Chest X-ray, PA view. Patient: 55 years old, sex M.
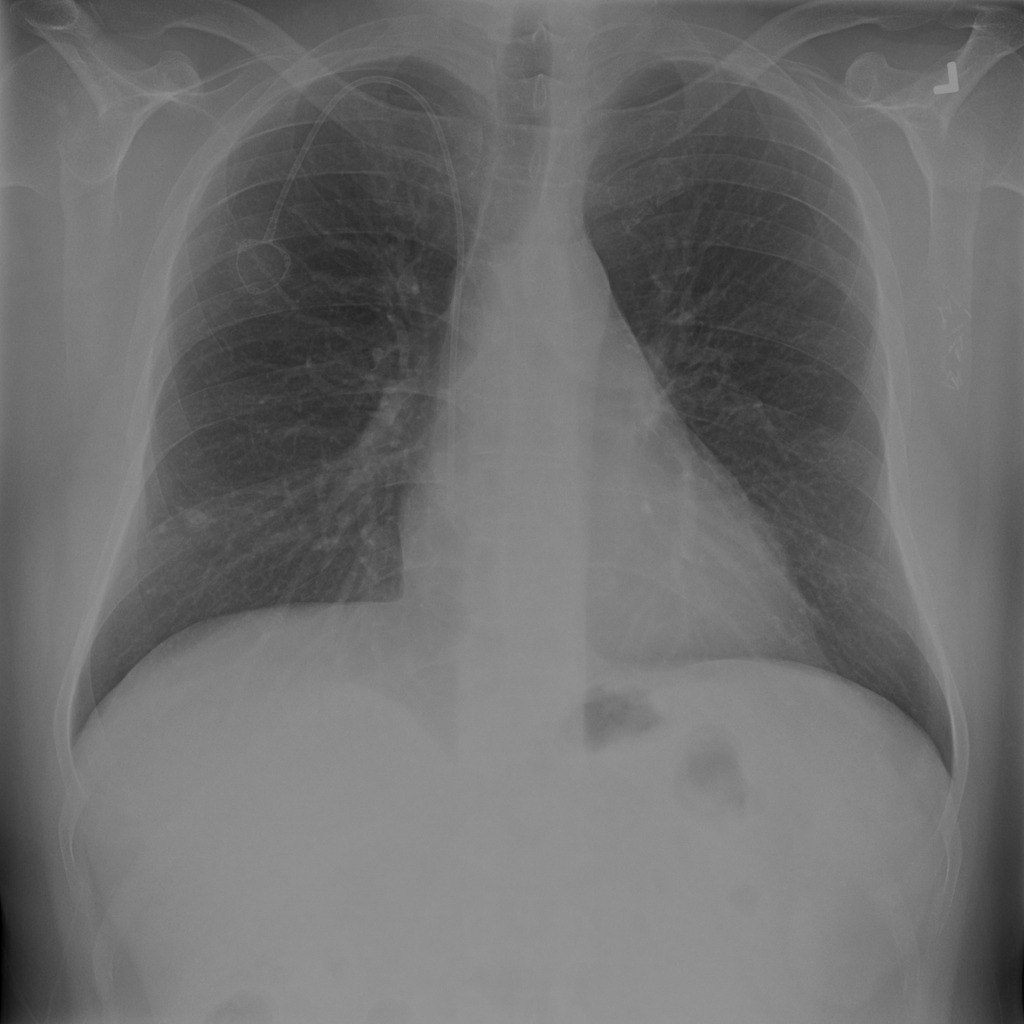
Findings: No Finding